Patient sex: M
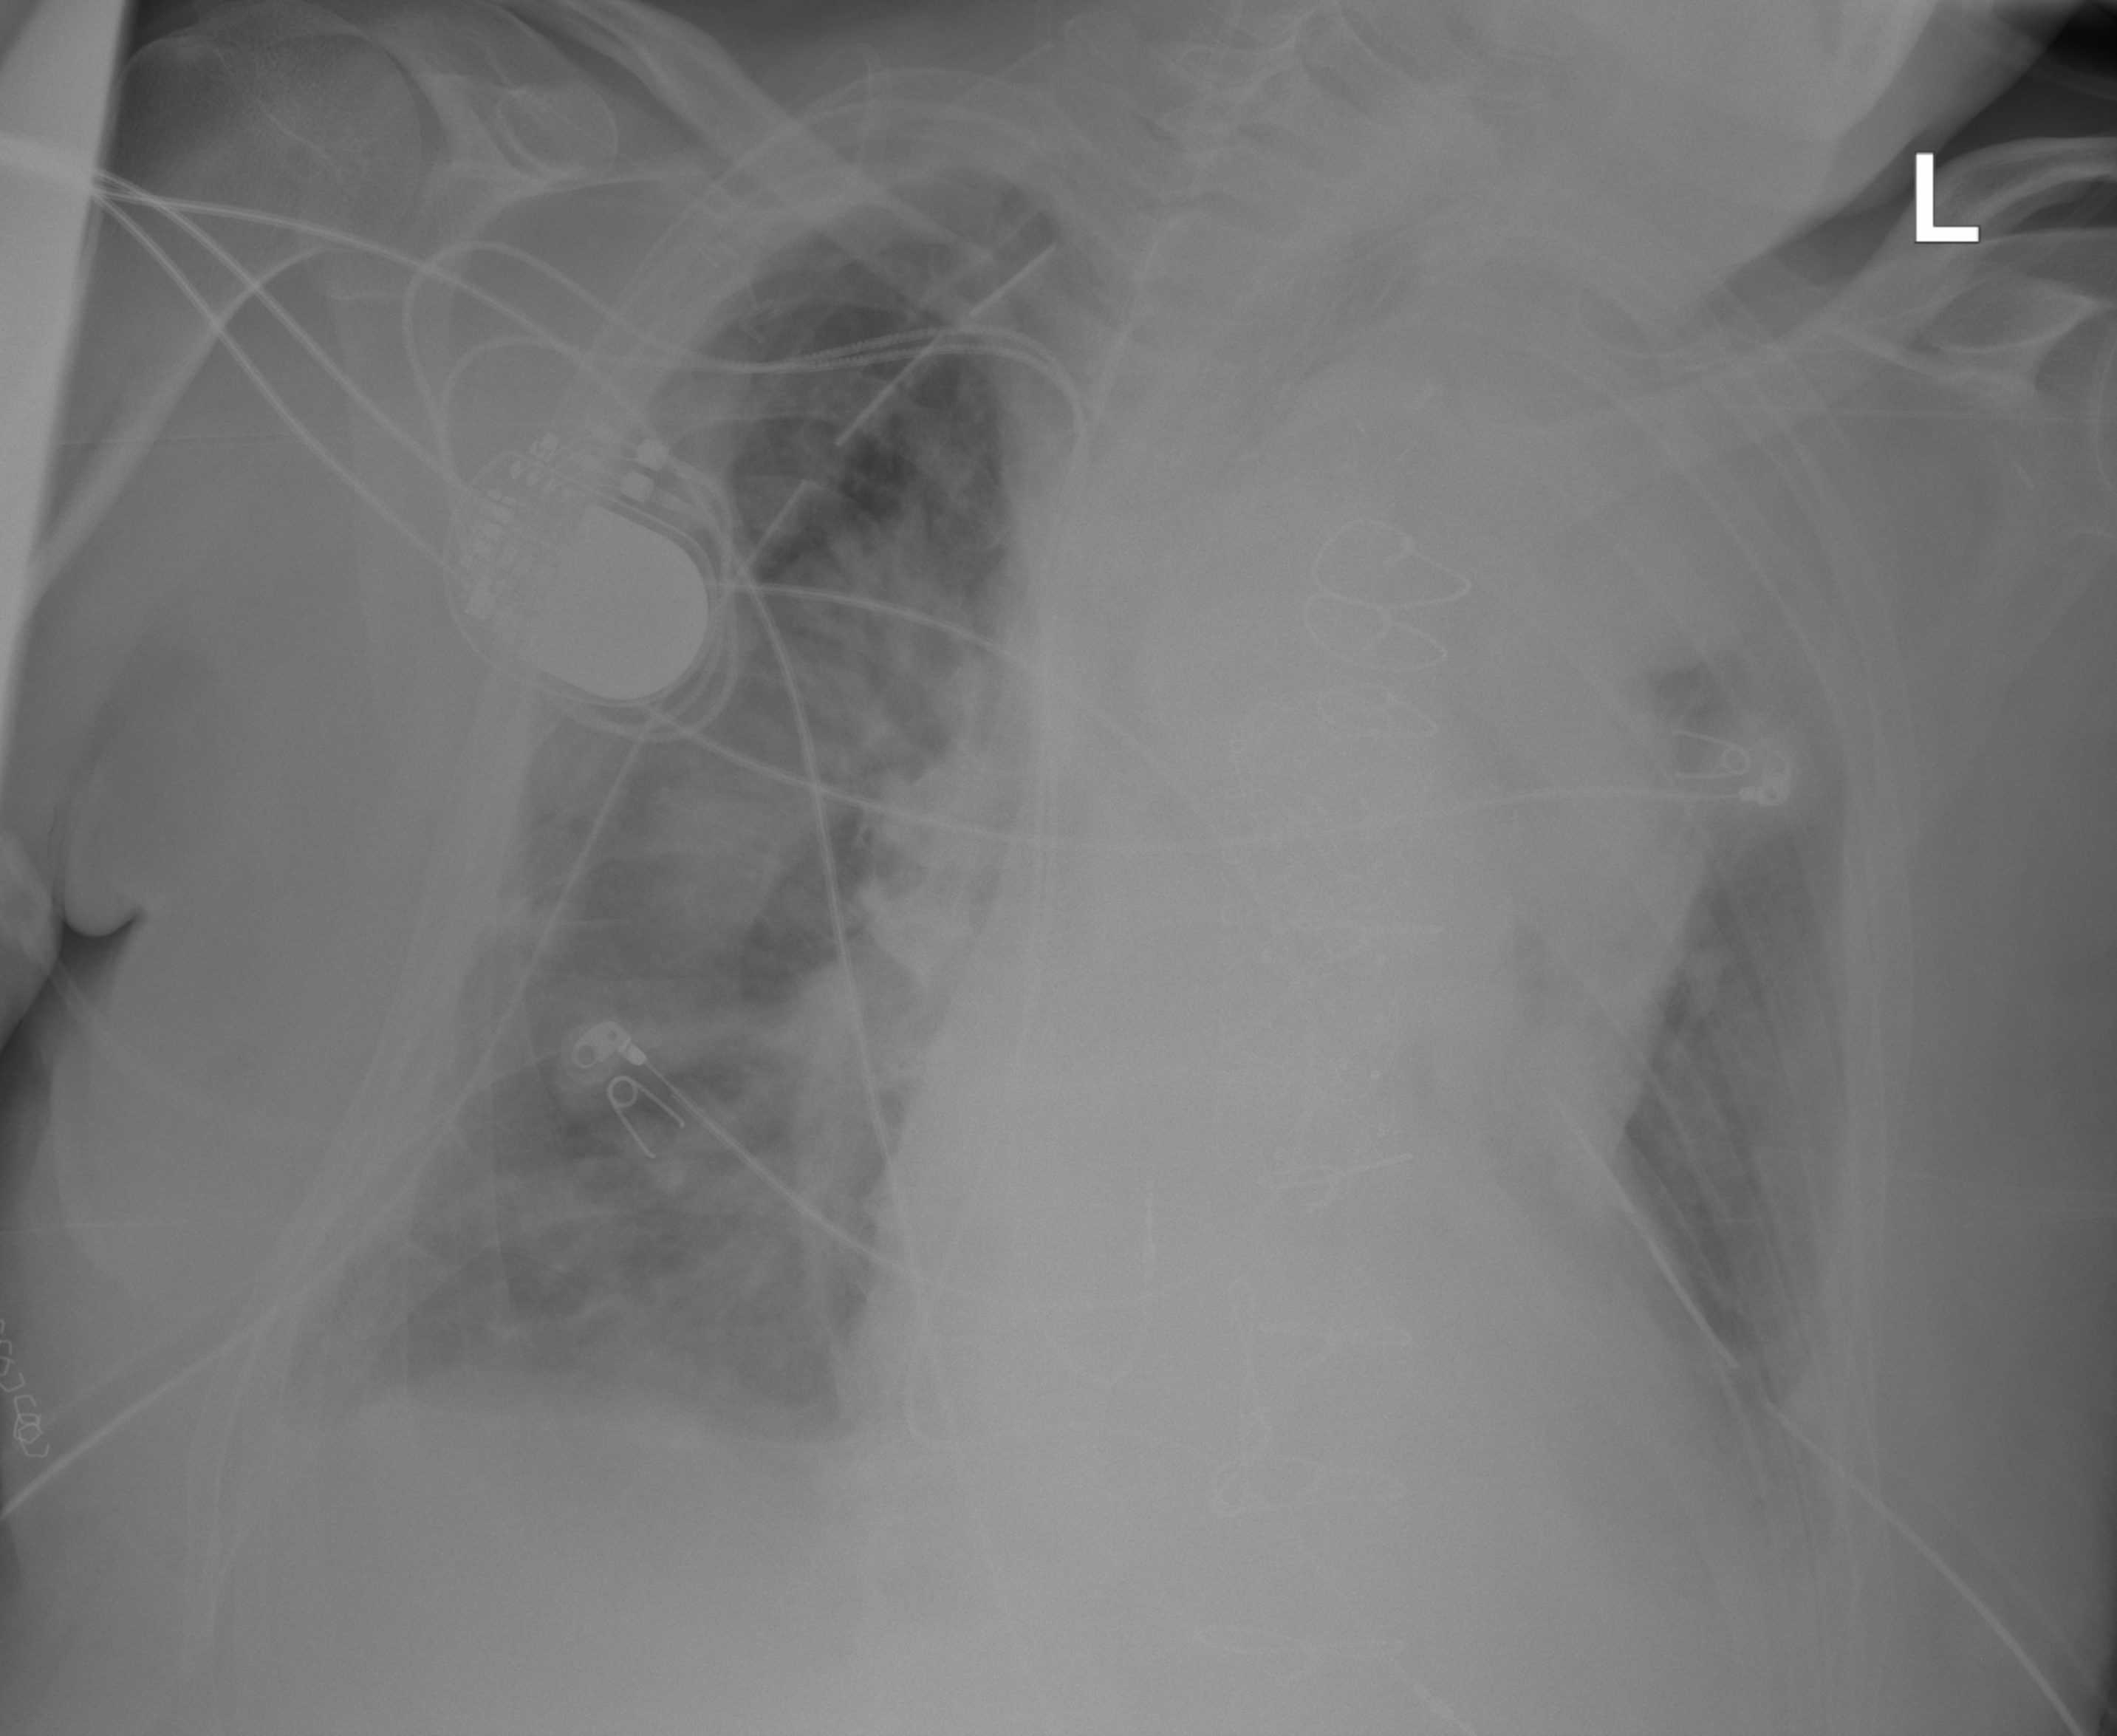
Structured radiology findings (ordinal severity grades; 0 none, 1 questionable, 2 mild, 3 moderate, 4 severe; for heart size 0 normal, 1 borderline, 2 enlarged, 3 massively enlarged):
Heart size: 2
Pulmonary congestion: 2
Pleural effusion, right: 2
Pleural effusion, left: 2
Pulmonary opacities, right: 2
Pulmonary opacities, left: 0
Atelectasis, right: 2
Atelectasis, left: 2